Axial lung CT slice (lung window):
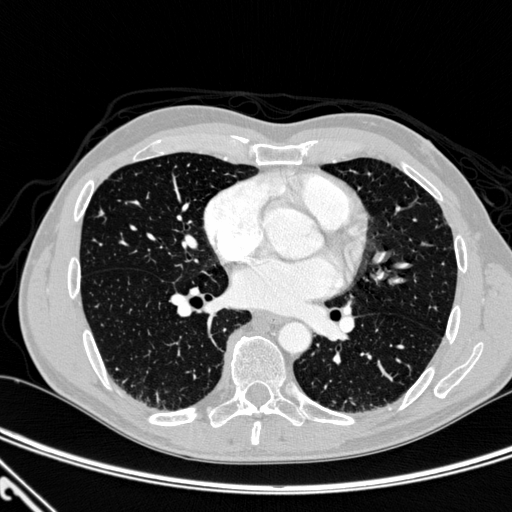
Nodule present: yes
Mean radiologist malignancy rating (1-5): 2